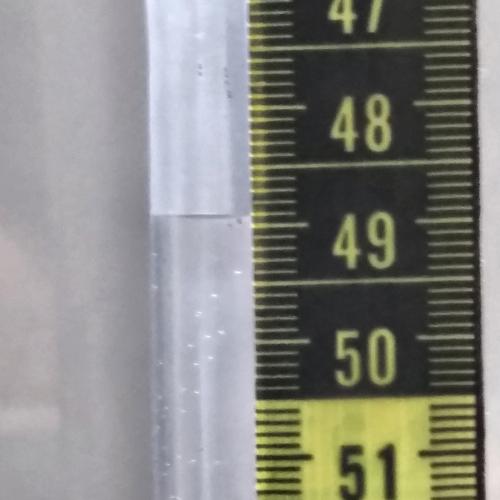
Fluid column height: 48.9 cm